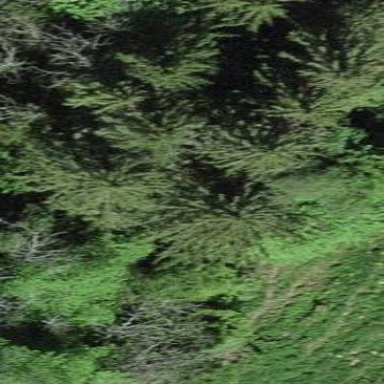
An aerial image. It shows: Mixed forest with various types of leaves.